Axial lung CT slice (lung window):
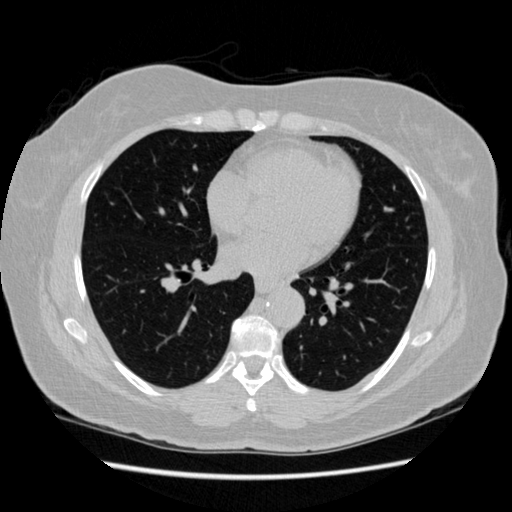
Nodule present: no